Field crop: maize
Growth stage: 2
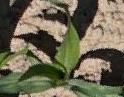
Species: maize